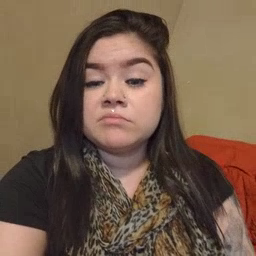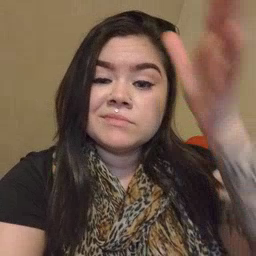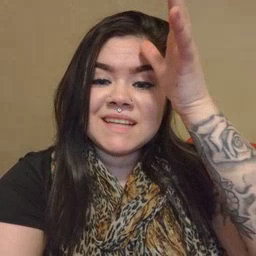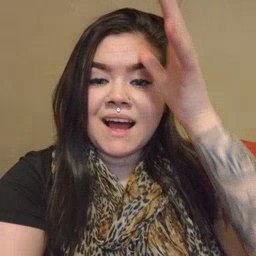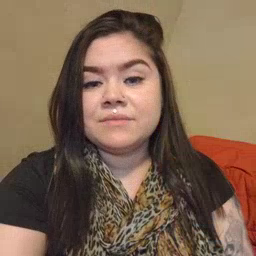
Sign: dad